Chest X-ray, PA view. Patient: 57 years old, sex M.
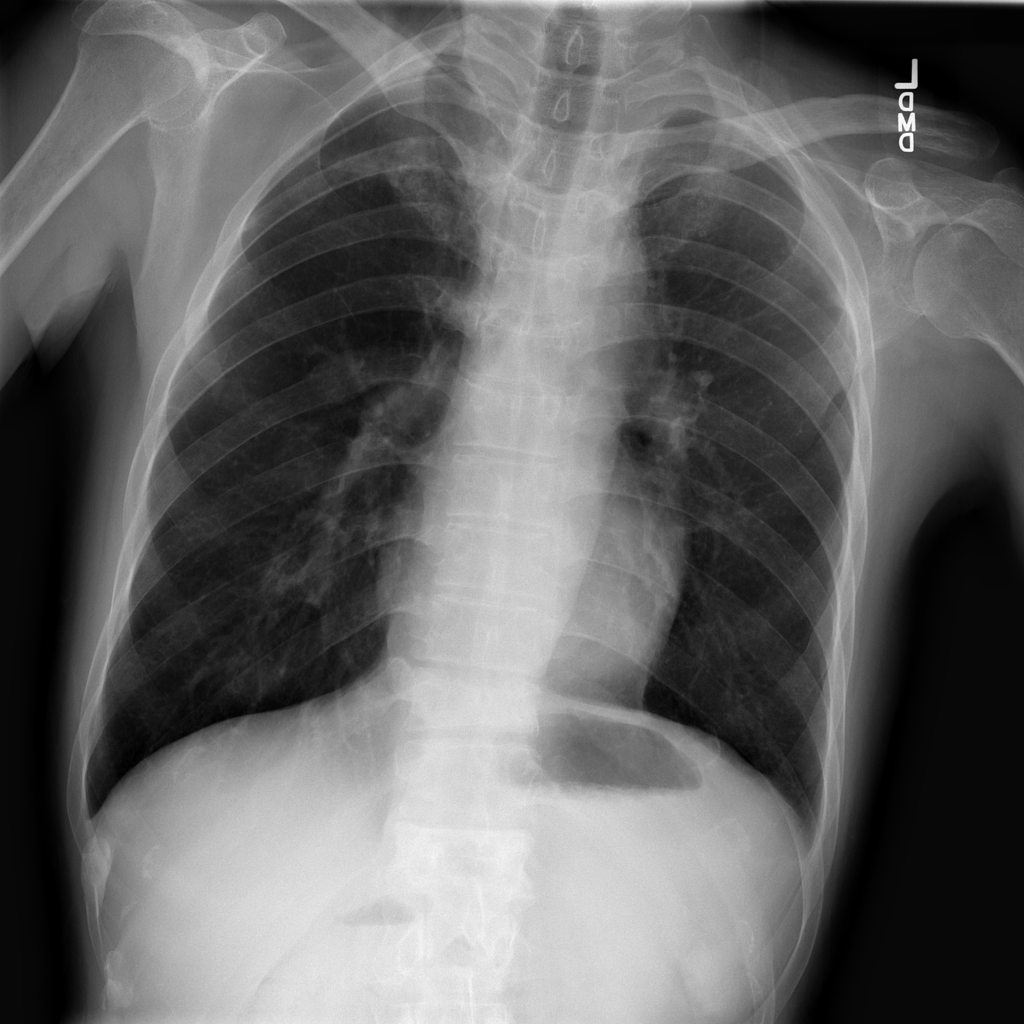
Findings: Pneumothorax